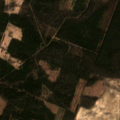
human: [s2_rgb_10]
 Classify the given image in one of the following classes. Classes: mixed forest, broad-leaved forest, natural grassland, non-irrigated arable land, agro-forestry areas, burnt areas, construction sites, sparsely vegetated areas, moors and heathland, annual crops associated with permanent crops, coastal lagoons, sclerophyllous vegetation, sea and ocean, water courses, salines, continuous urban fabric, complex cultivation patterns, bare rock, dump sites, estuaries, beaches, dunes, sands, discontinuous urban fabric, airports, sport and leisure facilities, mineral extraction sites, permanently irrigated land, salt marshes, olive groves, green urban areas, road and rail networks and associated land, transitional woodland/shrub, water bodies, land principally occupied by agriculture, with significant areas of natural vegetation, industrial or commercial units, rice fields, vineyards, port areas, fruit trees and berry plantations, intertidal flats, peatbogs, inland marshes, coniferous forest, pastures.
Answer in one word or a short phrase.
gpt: non-irrigated arable land, land principally occupied by agriculture, with significant areas of natural vegetation, coniferous forest, mixed forest, transitional woodland/shrub